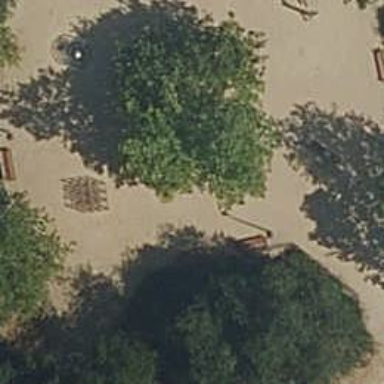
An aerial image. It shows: Playground area for leisure activities on the land.